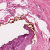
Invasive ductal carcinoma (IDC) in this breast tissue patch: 0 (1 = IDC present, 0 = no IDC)